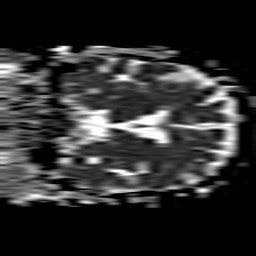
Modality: ADC
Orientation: coronal
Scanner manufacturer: philips
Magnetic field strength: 1.5 T
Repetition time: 4.6 s
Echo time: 0.07455 s